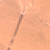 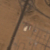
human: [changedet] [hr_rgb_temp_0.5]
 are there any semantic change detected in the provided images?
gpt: A crossroads was built along the road.